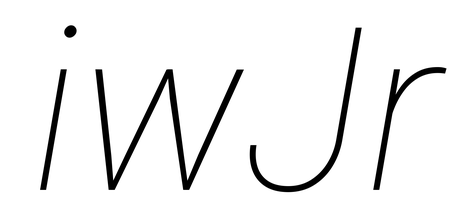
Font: Roboto-Italic_Thin_Italic